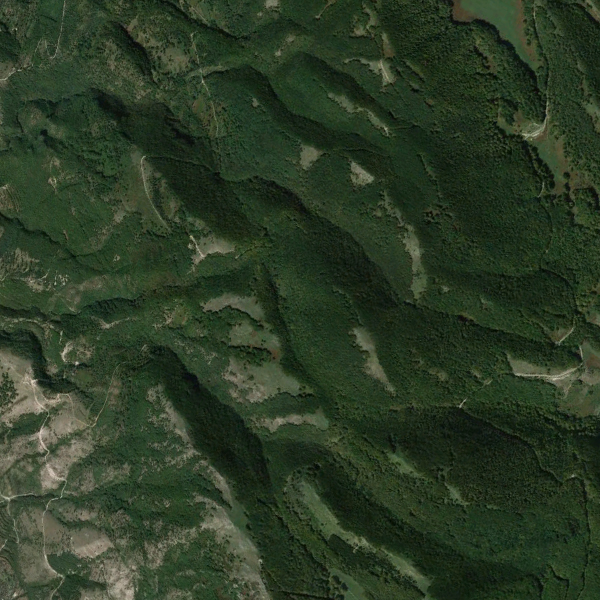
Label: Mountain